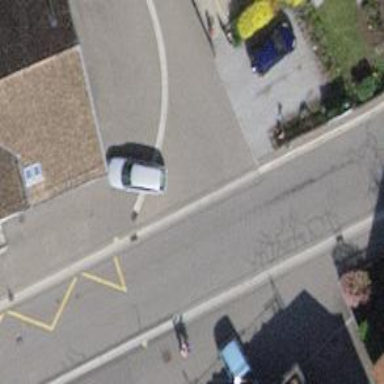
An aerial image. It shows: Kerb barrier.